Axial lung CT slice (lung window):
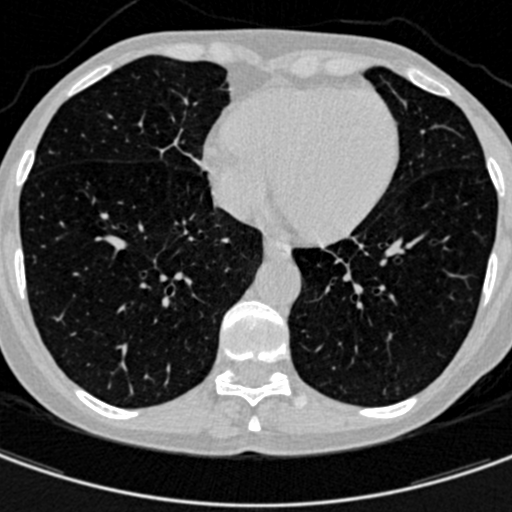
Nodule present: no